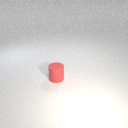
small red rubber cylinder